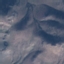
Land use / land cover class: HerbaceousVegetation